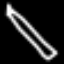
Label: pencil